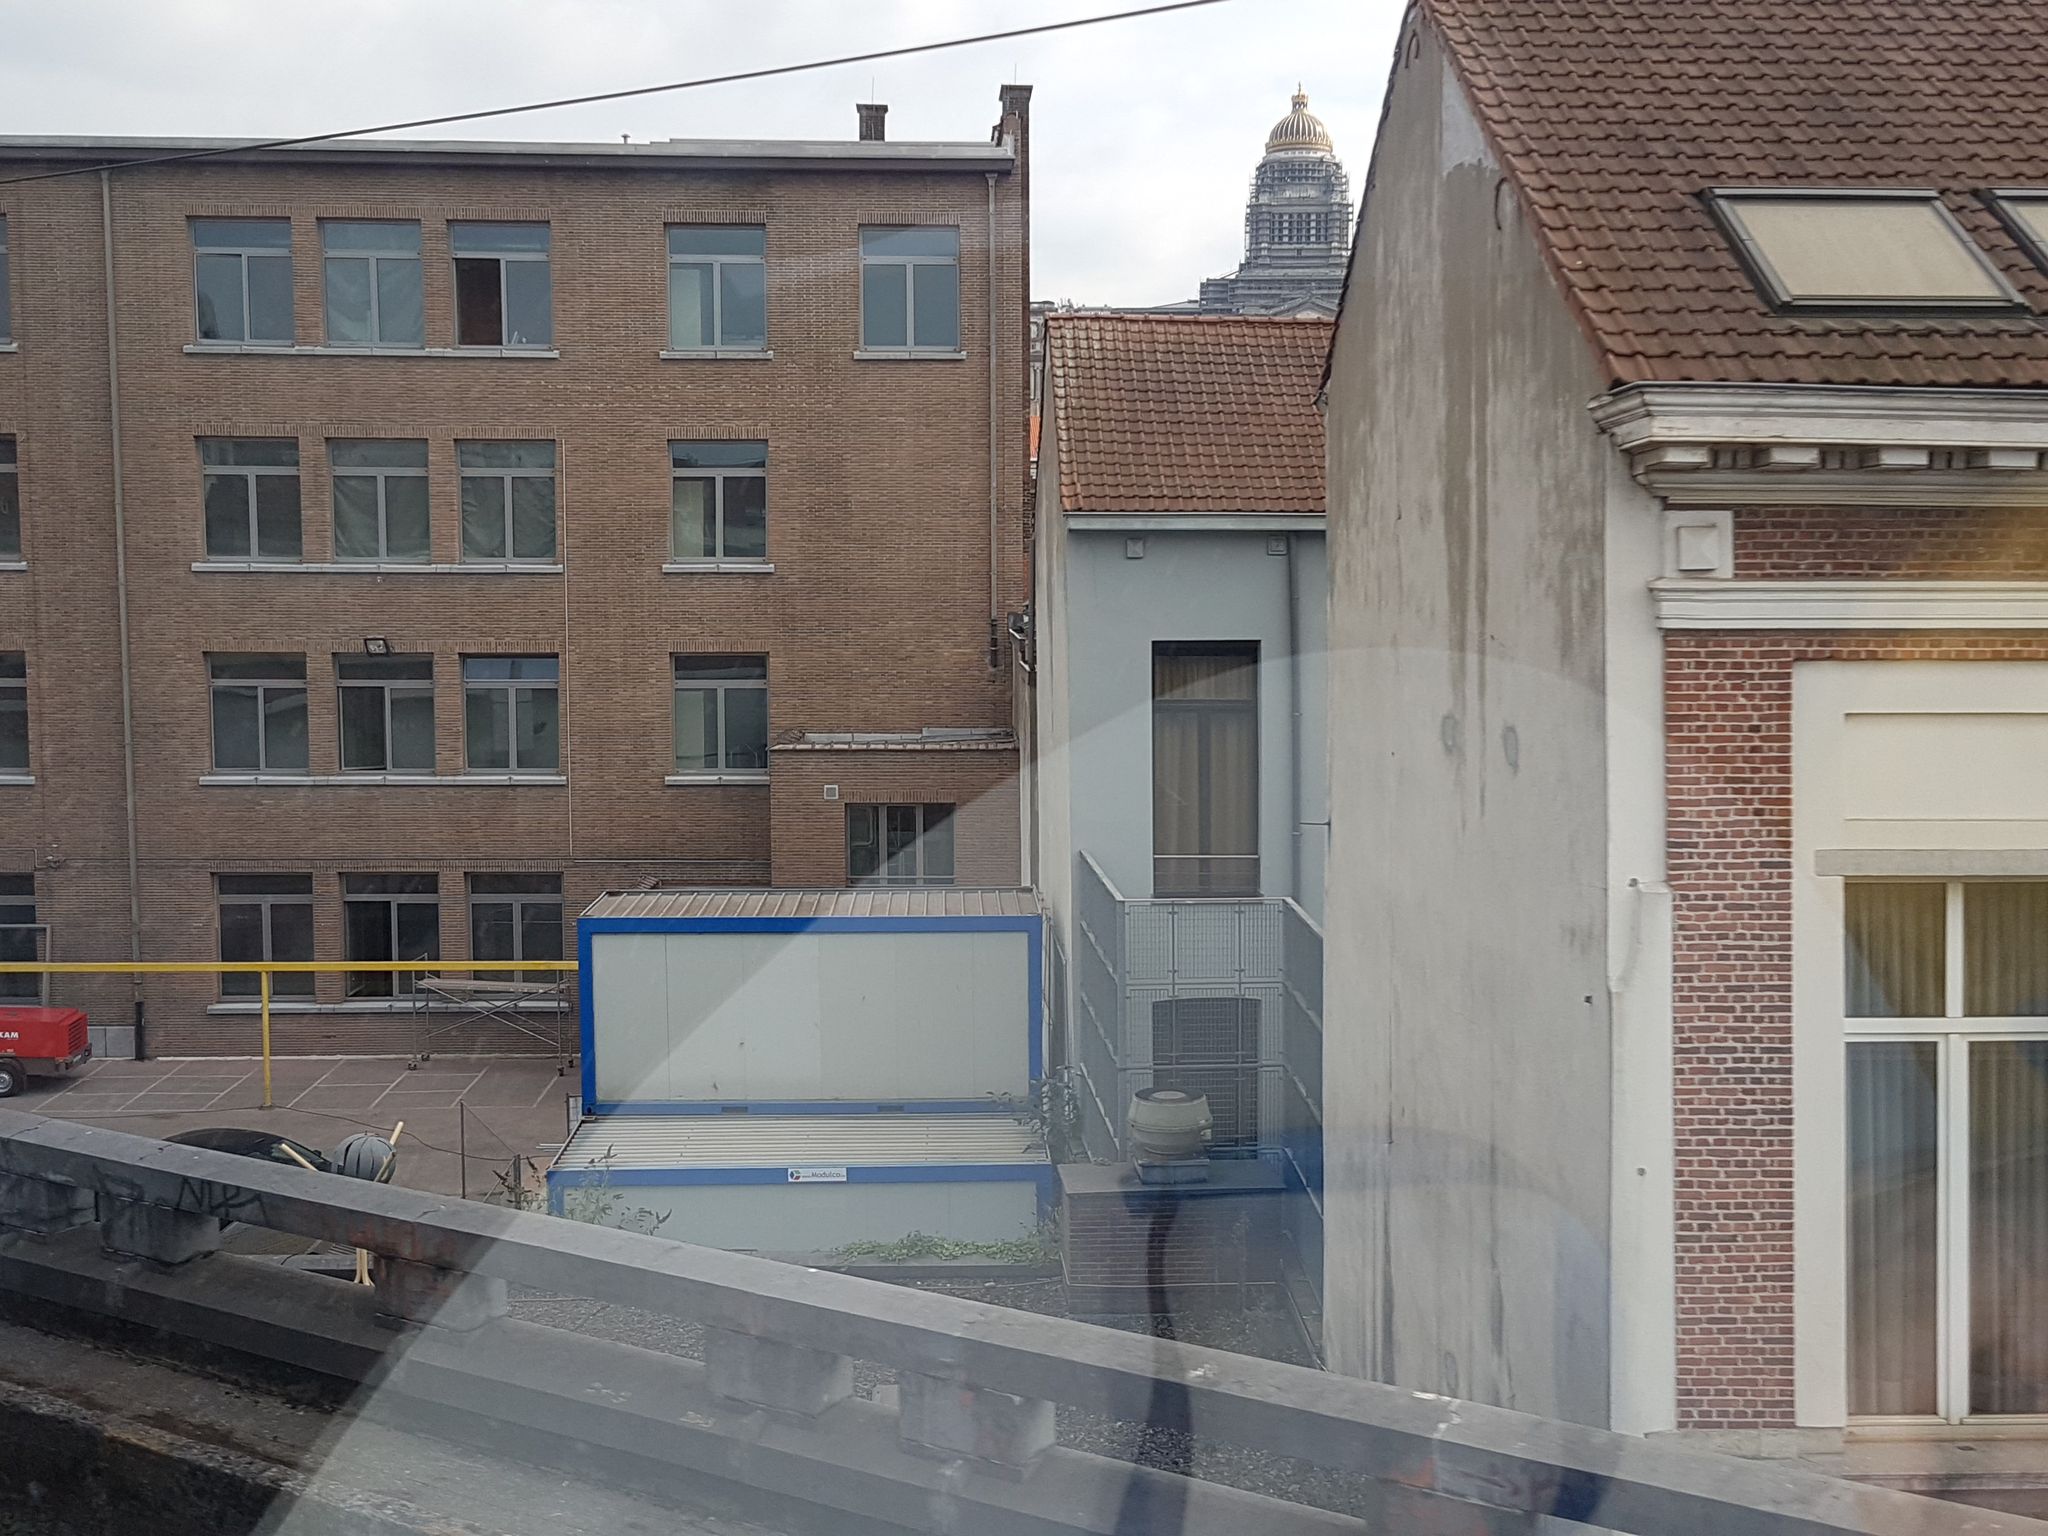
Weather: foggy
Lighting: day
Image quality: good
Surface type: walking surface
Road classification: living_street
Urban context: urban centre
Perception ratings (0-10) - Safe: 1.02, Lively: 3.83, Beautiful: 4.63, Boring: 1.27, Depressing: 3.79, Wealthy: 7.45